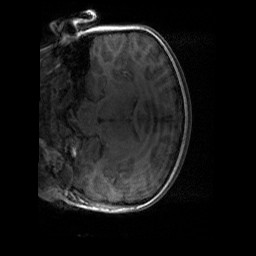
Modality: T1w
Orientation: coronal
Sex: male
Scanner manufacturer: siemens
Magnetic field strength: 3 T
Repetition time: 1.9 s
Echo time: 0.00243 s